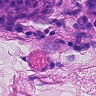
Metastatic tissue present: yes